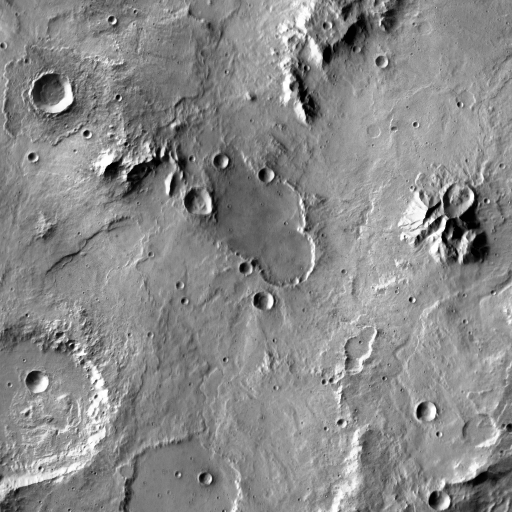
Crater classes present: Background, Other, Layered, Buried